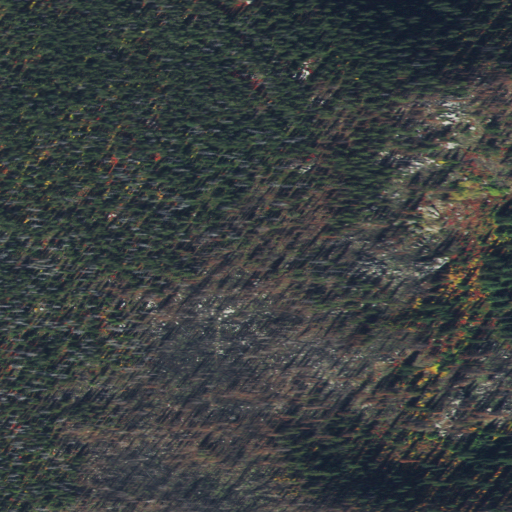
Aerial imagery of mountain in Idaho named Greystone Butte containing evergreen forest, grassland, and shrub